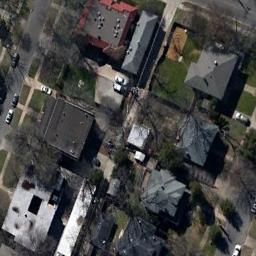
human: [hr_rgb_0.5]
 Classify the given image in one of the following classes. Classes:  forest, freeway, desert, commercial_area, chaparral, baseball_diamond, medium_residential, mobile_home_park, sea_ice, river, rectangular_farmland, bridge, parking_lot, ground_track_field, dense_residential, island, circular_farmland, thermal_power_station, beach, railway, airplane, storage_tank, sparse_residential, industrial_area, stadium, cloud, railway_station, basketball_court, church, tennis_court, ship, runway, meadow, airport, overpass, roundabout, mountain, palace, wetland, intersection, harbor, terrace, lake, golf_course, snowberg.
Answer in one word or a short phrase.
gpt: medium_residential